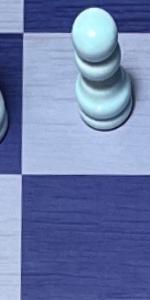
Label: Empty